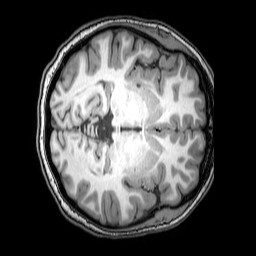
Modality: T1w
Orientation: axial
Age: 18
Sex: female